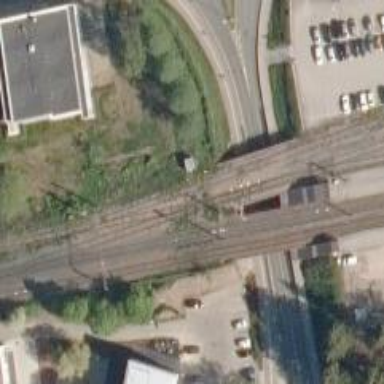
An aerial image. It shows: Railway track with continuous electrified contact line.